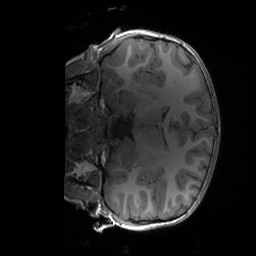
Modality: T1w
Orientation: coronal
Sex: male
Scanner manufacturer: siemens
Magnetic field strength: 3 T
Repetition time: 1.9 s
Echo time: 0.00243 s